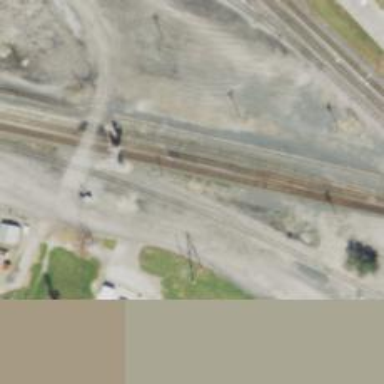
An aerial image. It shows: Railway track.